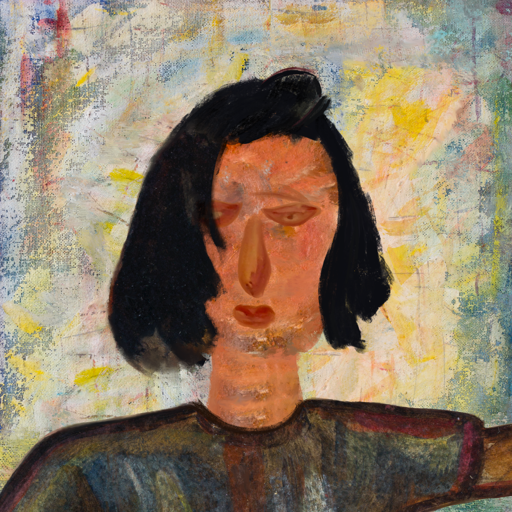
Background: Irani, Head And Neck Front: Boggyland, Face Front: Pious_Lady, Bust: Mosgoul, Hair Front: Mosgoul, Head Accessory: Blank, Second Necklace: Blank, Necklace: Blank, Baby: Blank